Question: I am using a main layout of two grid-spans, that serve as a content and the right panel. Then, in content, I have three grid-spans, that are equal columns. Like this:
1. Parent span: 6 and 6
2. Child span of first column: 4 and 4 and 4
What happens, is that when I use grid-span for the content 3 columns, then they have paddings, all three of them, and the padding of the last column visually adds to the padding of the parent container to create a double gutter.
However, when I use float-span, then we the last of the three content columns does not have a padding, and looks visually longer than the first two columns.
Is there a way to make all 3 child columns same size, AND have the third column without padding, without having to hack into singularitygs with css overrides?

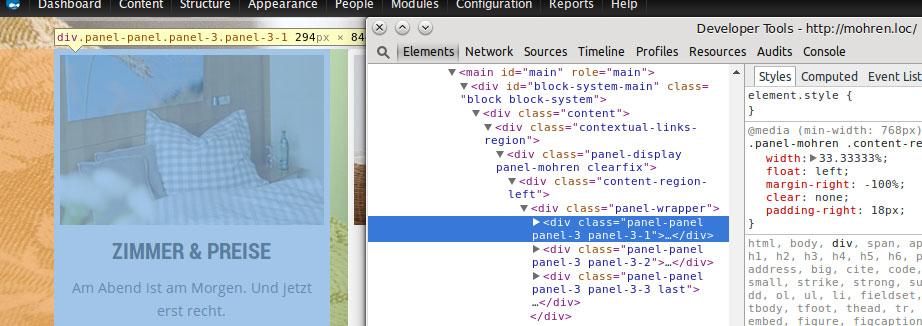
Answer: That's how Singularity's fixed gutters work in the first place.
To apply backgrounds to columns without including their padding, use subcontainers.
See this demo: <URL>
Don't nest your Sass code. Use semantic classes to address elements directly. Use two-level depth to position children within parents, e. g.:
'''
.parent
.child-1
+grid-span(1,1)
.child-1
+grid-span(1,2)
'''
Never use three-level depth, unless you've got a really-really good reason.